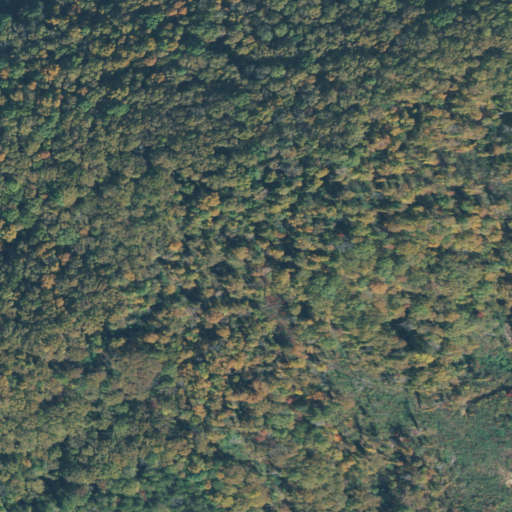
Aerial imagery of ridge(s) in Tennessee named Anderson Ridge containing deciduous forest, shrub, pasture, and open development